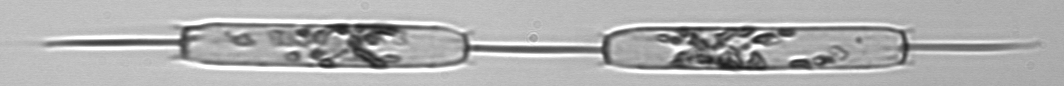
Label: Ditylum_brightwellii